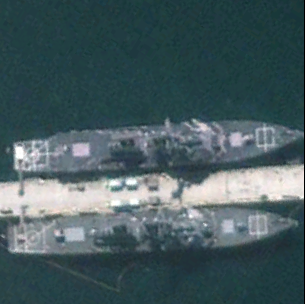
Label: destroyer